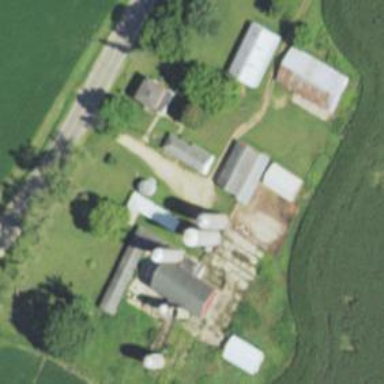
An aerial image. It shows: Silo.